Question: I want to implement something similar to this- (focus on the left portion)

I imagine possible implementations to be
-
or
-
Considering the challenges posed by different screen sizes, and the want for easy configuration and modification- which way should mixed sequential data be displayed? Hacky table view, redundant scroll view, or reinvented custom UIView?
I am currently using a sliding view controller. The sliding functionality is of no worry to me, the contents of the scroll/table view within is.
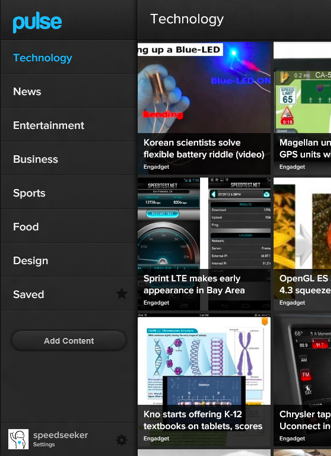
Answer: I've found more information on this, and I definitely overcomplicated a simple matter.
The answer is yes (use the table view), and there are multiple reasons- the first being the principle of always using the highest level of abstraction where practical.
Static'UITableViewCells'are completely capable of rendering other UI elements (buttons, sliders, etc) inside themselves from stock, and this is encouraged in <URL>. Dynamic cells, stock, are not as flexible but they can be subclassed from 'UITableViewCell' for more custom functionality.
To speak for the example, the first X (in this case, 7) cells are likely dynamic, and the last 3 cells are static. The 'second to last' cell seems to have an infinite(?) height, and the last cell appears to be a sticky tableview footer.